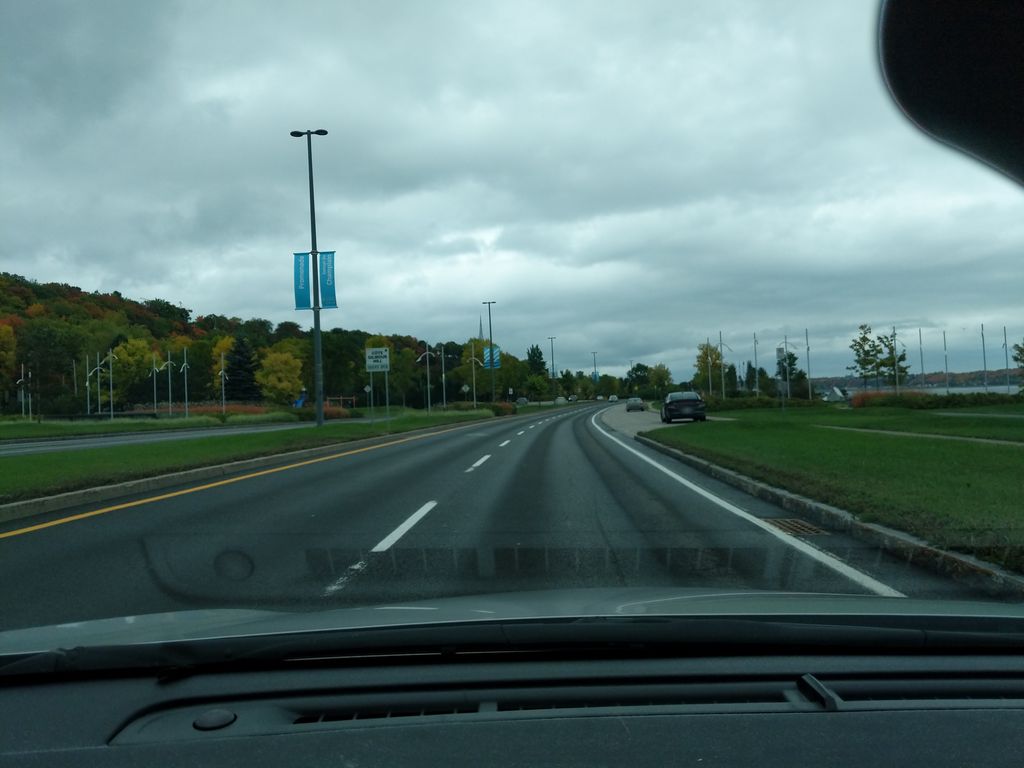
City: quebec_city